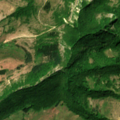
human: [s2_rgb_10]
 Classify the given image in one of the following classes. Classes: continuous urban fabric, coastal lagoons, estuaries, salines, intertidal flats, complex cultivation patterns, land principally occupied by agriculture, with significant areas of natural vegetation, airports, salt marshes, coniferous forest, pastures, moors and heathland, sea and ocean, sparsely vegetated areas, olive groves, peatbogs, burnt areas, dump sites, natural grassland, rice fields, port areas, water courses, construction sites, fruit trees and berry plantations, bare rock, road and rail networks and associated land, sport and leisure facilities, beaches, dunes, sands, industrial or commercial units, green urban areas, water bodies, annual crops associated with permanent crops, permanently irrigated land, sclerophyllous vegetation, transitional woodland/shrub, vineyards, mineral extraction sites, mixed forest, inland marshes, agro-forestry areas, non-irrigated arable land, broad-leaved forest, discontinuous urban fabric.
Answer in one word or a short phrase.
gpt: pastures, broad-leaved forest, natural grassland, transitional woodland/shrub